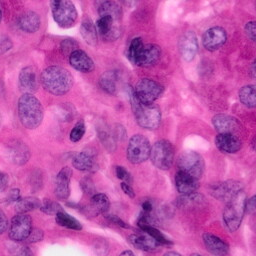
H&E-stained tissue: Pancreatic